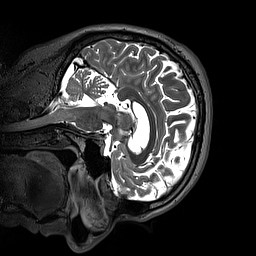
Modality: T2w
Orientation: sagittal
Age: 45
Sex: male
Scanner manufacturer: siemens
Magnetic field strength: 3 T
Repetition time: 3.2 s
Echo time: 0.412 s